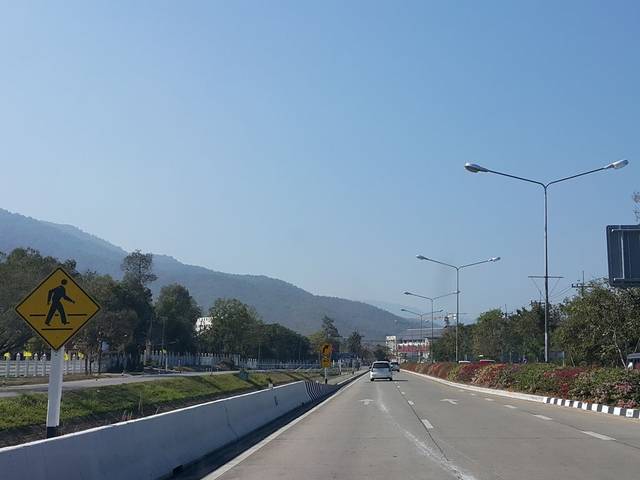
Region: Thailand
Coordinates: 18.843, 98.963